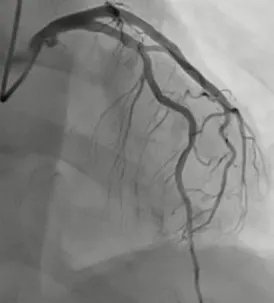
Initial Coronary Angiography. A) Left main coronary artery, left anterior descending artery, and left circumflex artery without significant stenotic lesions.
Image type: radiology (x_ray)